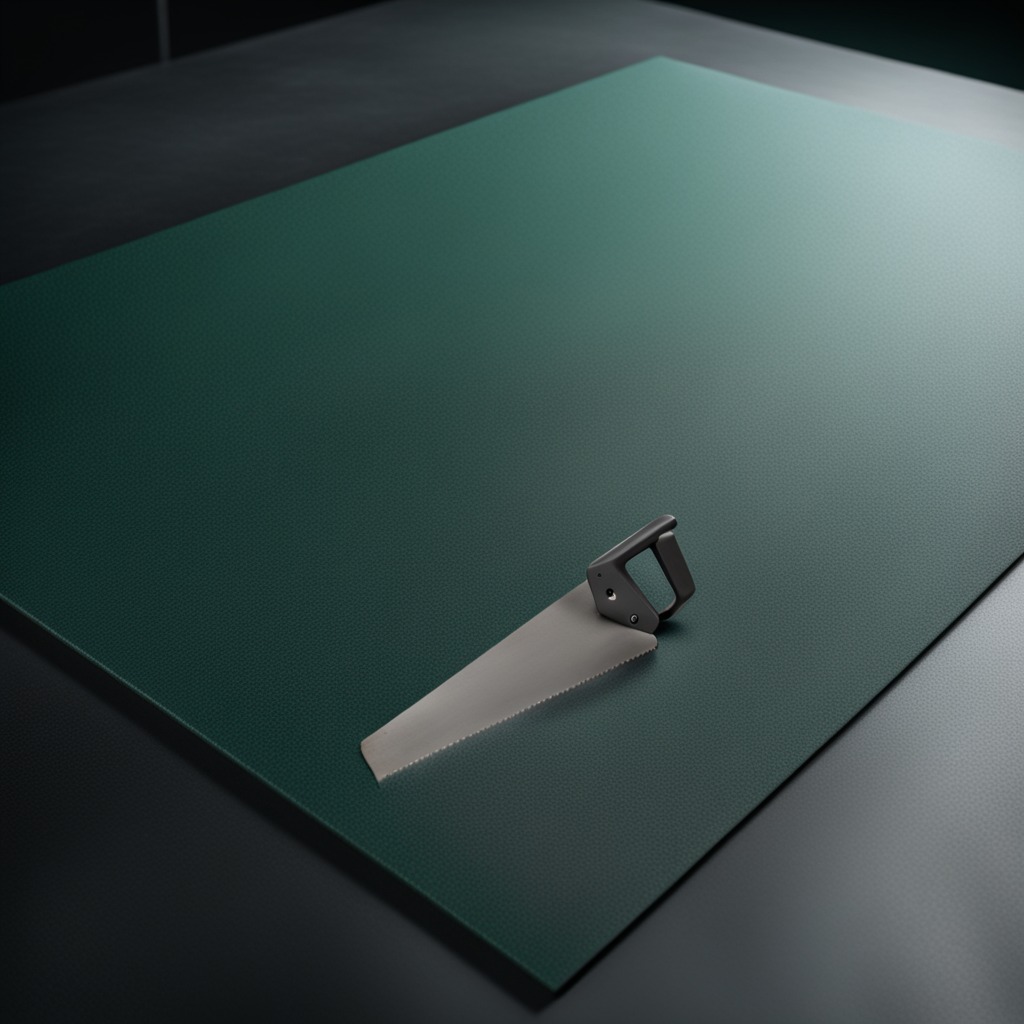
A metal saw lies on the clean granite tabletop.